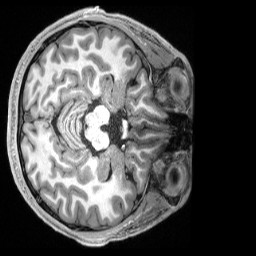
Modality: T1w
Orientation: axial
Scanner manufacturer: siemens
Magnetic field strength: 3 T
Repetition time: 2.5 s
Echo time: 0.00231 s